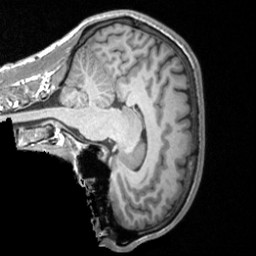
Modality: T1w
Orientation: sagittal
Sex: male
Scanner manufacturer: siemens
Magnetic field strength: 3 T
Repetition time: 1.9 s
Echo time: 0.00226 s